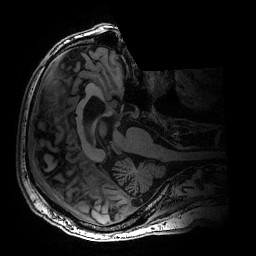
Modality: T1w
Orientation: axial
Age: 64
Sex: male
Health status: healthy
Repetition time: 2.53 s
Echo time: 0.0034 s